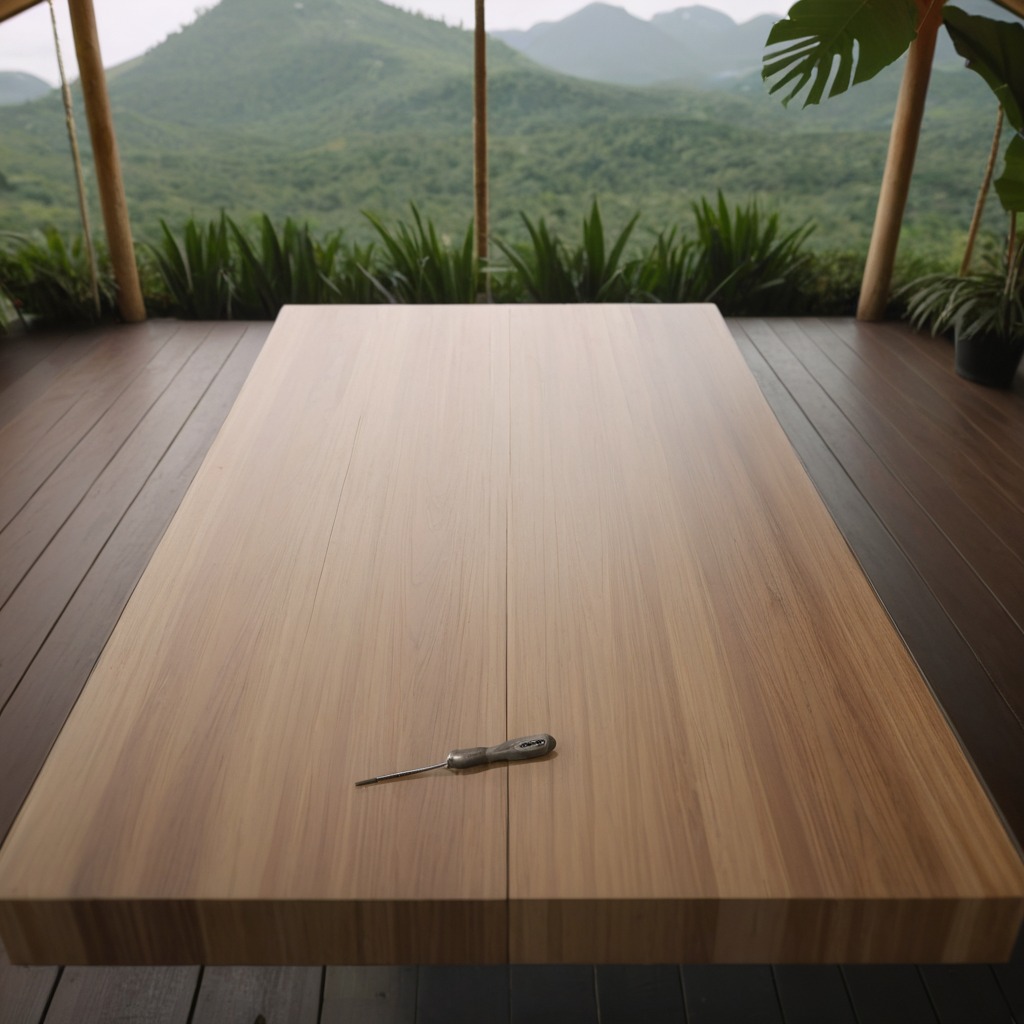
A screwdriver is lying on the wooden table.